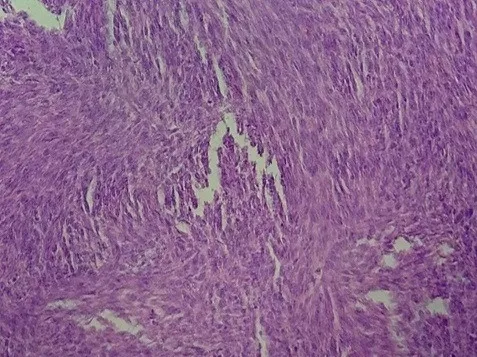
Well limited proliferation by a fibrous capsule and formed of bundles of cells with smooth muscular differentiation HER x 10.
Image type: pathology (h&e)